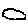
Label: cloud